Interaction volume radius: 10 \u00c5
Interaction volume height: 10 \u00c5
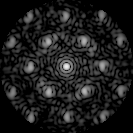
Disorder parameter: 0.37